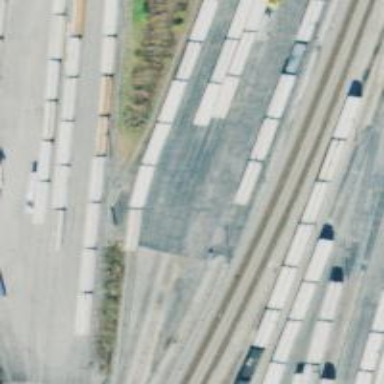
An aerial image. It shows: Rail spur service.